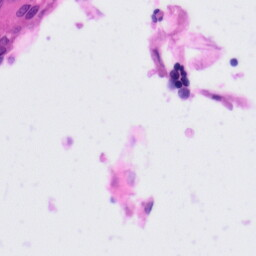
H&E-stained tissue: Tonsil